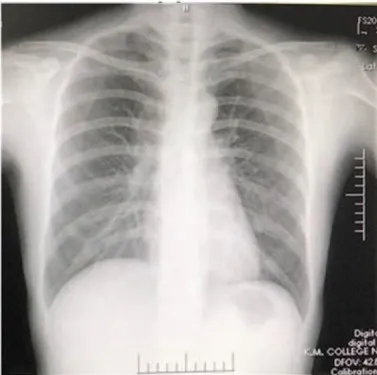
Postoperative CT scan. (A) Chest X-ray was normal.
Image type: radiology (x_ray)